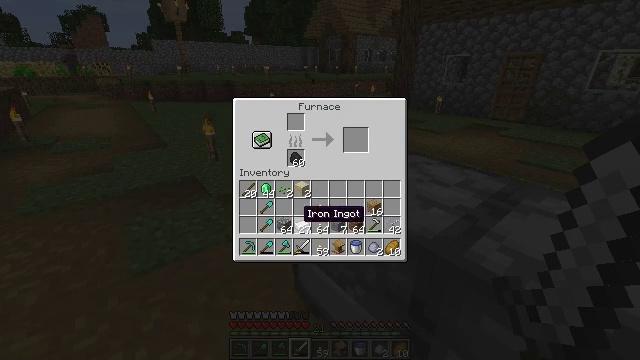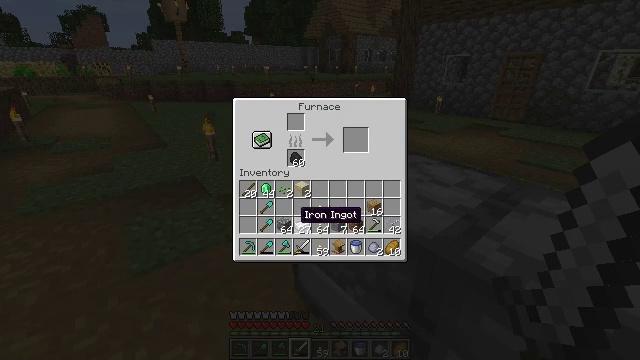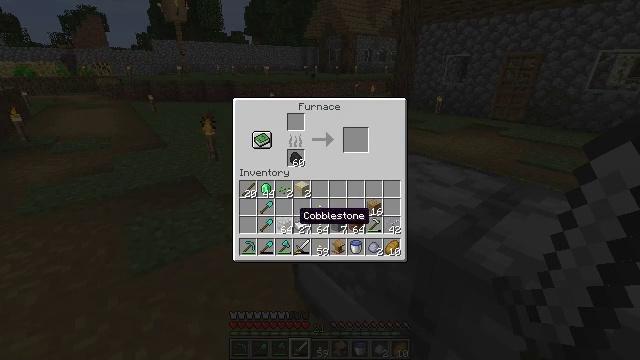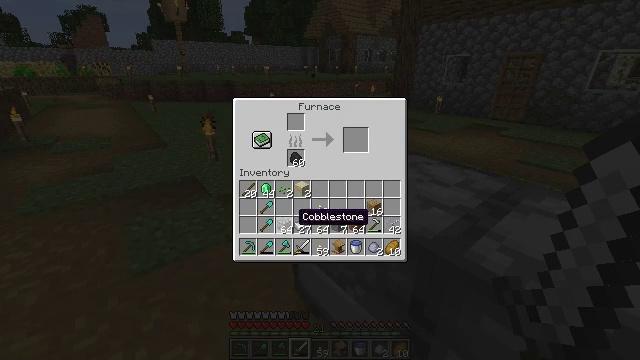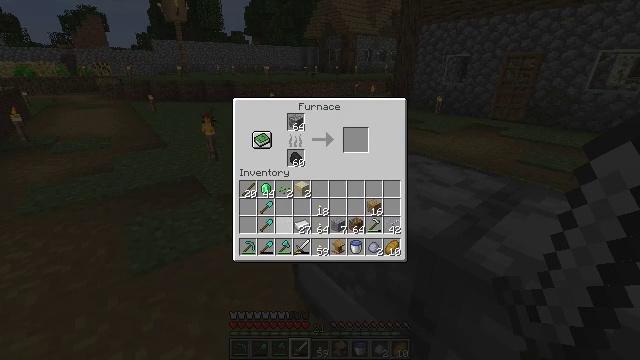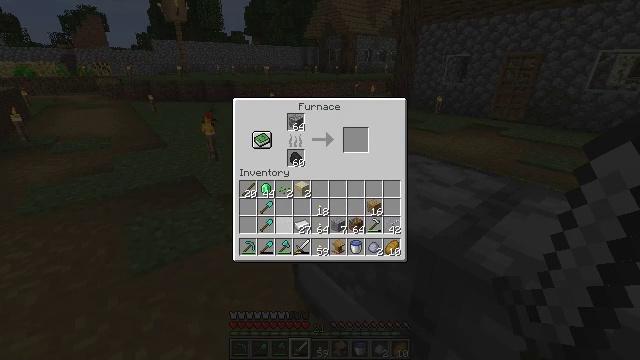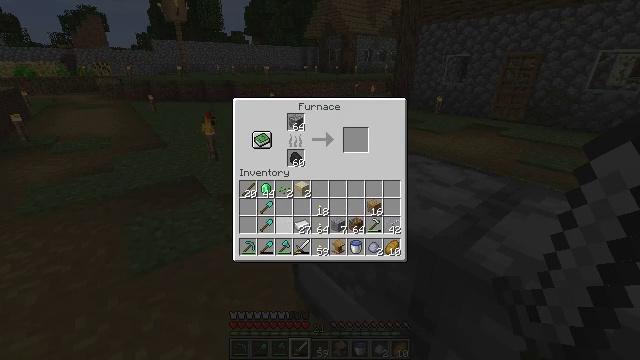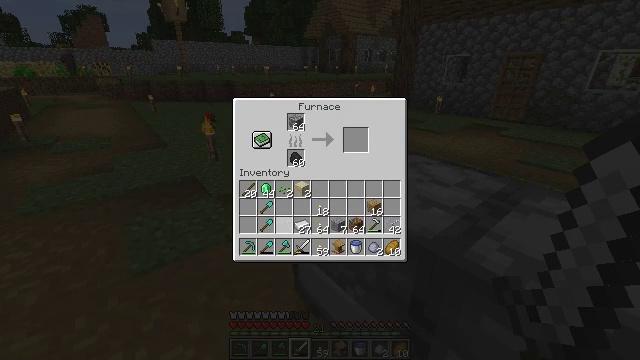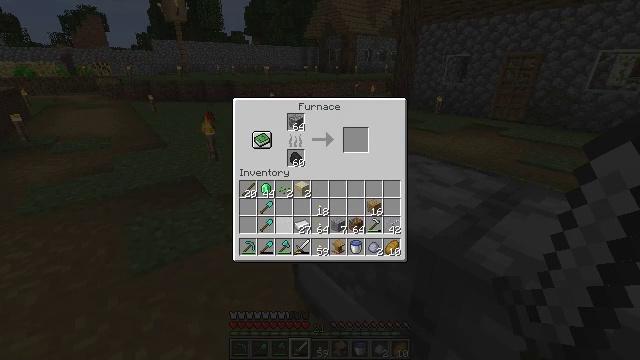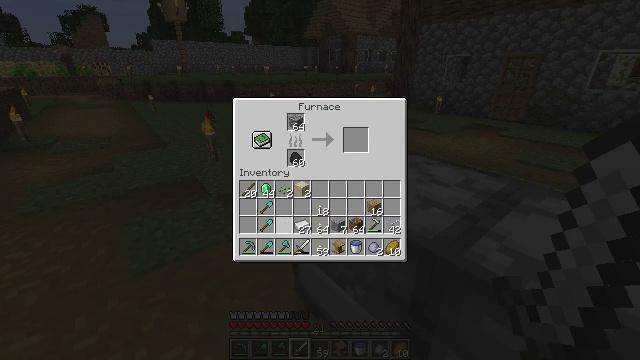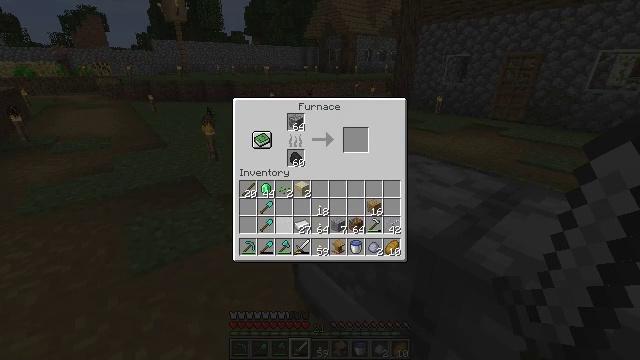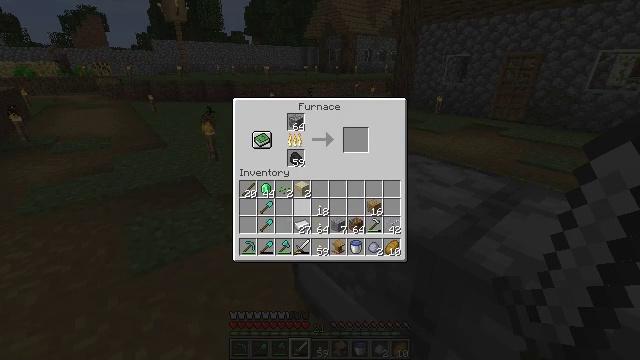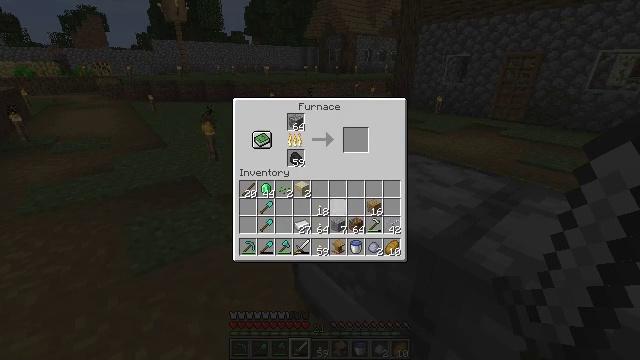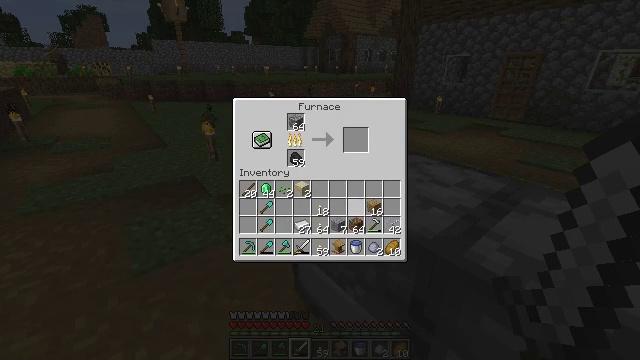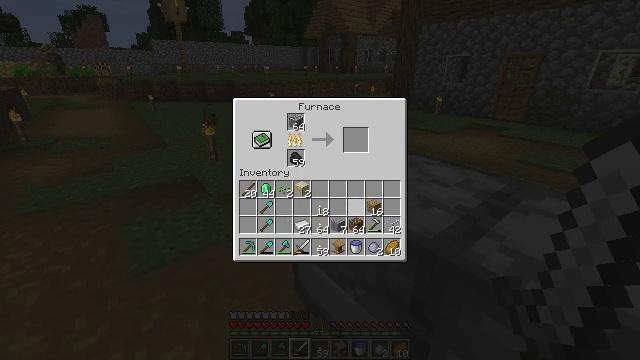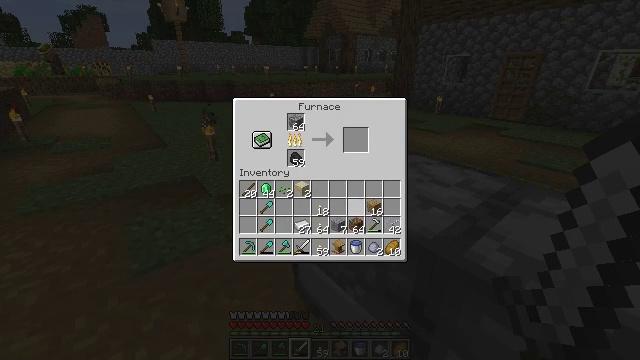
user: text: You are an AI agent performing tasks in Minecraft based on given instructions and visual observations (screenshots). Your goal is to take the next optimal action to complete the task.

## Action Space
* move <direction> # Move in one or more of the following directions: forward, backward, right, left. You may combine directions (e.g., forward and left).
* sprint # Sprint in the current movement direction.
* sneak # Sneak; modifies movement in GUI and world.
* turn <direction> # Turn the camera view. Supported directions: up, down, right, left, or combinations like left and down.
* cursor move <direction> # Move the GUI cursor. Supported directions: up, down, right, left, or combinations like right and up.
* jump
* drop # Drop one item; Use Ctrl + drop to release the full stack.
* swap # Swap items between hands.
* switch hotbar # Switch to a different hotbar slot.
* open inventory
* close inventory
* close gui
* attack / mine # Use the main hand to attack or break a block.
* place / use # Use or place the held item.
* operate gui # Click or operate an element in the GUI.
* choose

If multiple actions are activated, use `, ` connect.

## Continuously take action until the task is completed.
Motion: motion action
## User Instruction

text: Gather sugar cane for crafting.
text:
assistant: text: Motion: sneak
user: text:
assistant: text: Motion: sneak
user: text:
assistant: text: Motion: sneak
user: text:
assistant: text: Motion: sneak, choose
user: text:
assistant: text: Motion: sneak, choose
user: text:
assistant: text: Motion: sneak, choose
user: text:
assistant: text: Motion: sneak, choose
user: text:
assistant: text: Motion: sneak
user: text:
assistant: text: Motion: sneak
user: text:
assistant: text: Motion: sneak
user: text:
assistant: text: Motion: sneak, cursor move right and up
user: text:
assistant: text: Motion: sneak, cursor move right and up
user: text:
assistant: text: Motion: sneak, cursor move right
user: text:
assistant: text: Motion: sneak
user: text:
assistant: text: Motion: sneak
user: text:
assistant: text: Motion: sneak
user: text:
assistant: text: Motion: no_op
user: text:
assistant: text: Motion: no_op
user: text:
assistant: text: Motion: no_op
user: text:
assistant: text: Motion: no_op
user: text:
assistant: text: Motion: no_op
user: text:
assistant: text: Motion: no_op
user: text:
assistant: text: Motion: no_op
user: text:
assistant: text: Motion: no_op
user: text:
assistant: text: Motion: no_op
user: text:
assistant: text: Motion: no_op
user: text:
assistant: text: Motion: no_op
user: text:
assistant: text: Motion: no_op
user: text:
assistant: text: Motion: no_op
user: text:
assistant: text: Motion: no_op